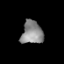
Tissue: prostate
Cell type: T cells
Senescence score: 0.3052
Nuclear area (px): 484
Mean DAPI intensity: 139.514